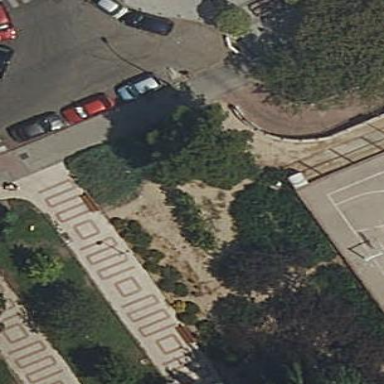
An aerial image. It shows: Garden with kerb border.